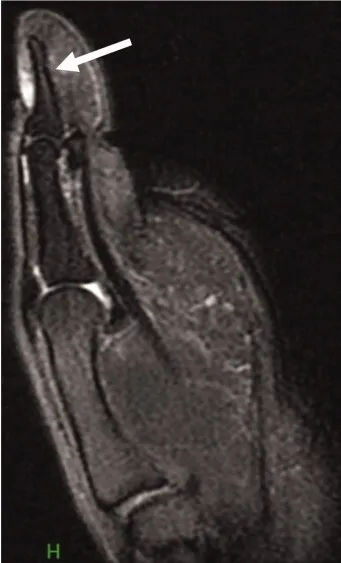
Clinical findings and MRI images. (C) T2-weighed magnetic resonance image shows high-intensity lesion. Flow void is indicated by an arrow. MRI: magnetic resonance imaging.
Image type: radiology (mri)